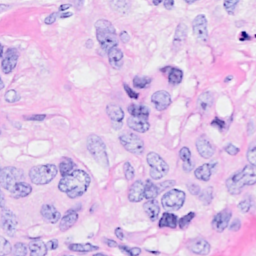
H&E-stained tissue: Breast